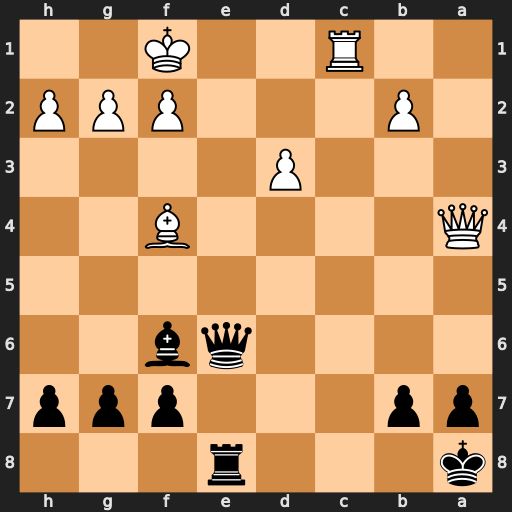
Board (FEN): k3r3/pp3ppp/4qb2/8/Q4B2/3P4/1P3PPP/2R2K2
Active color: b
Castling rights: -
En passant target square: -
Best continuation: Qe2+ Kg1 Qe1+ Rxe1 Rxe1#